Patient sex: M
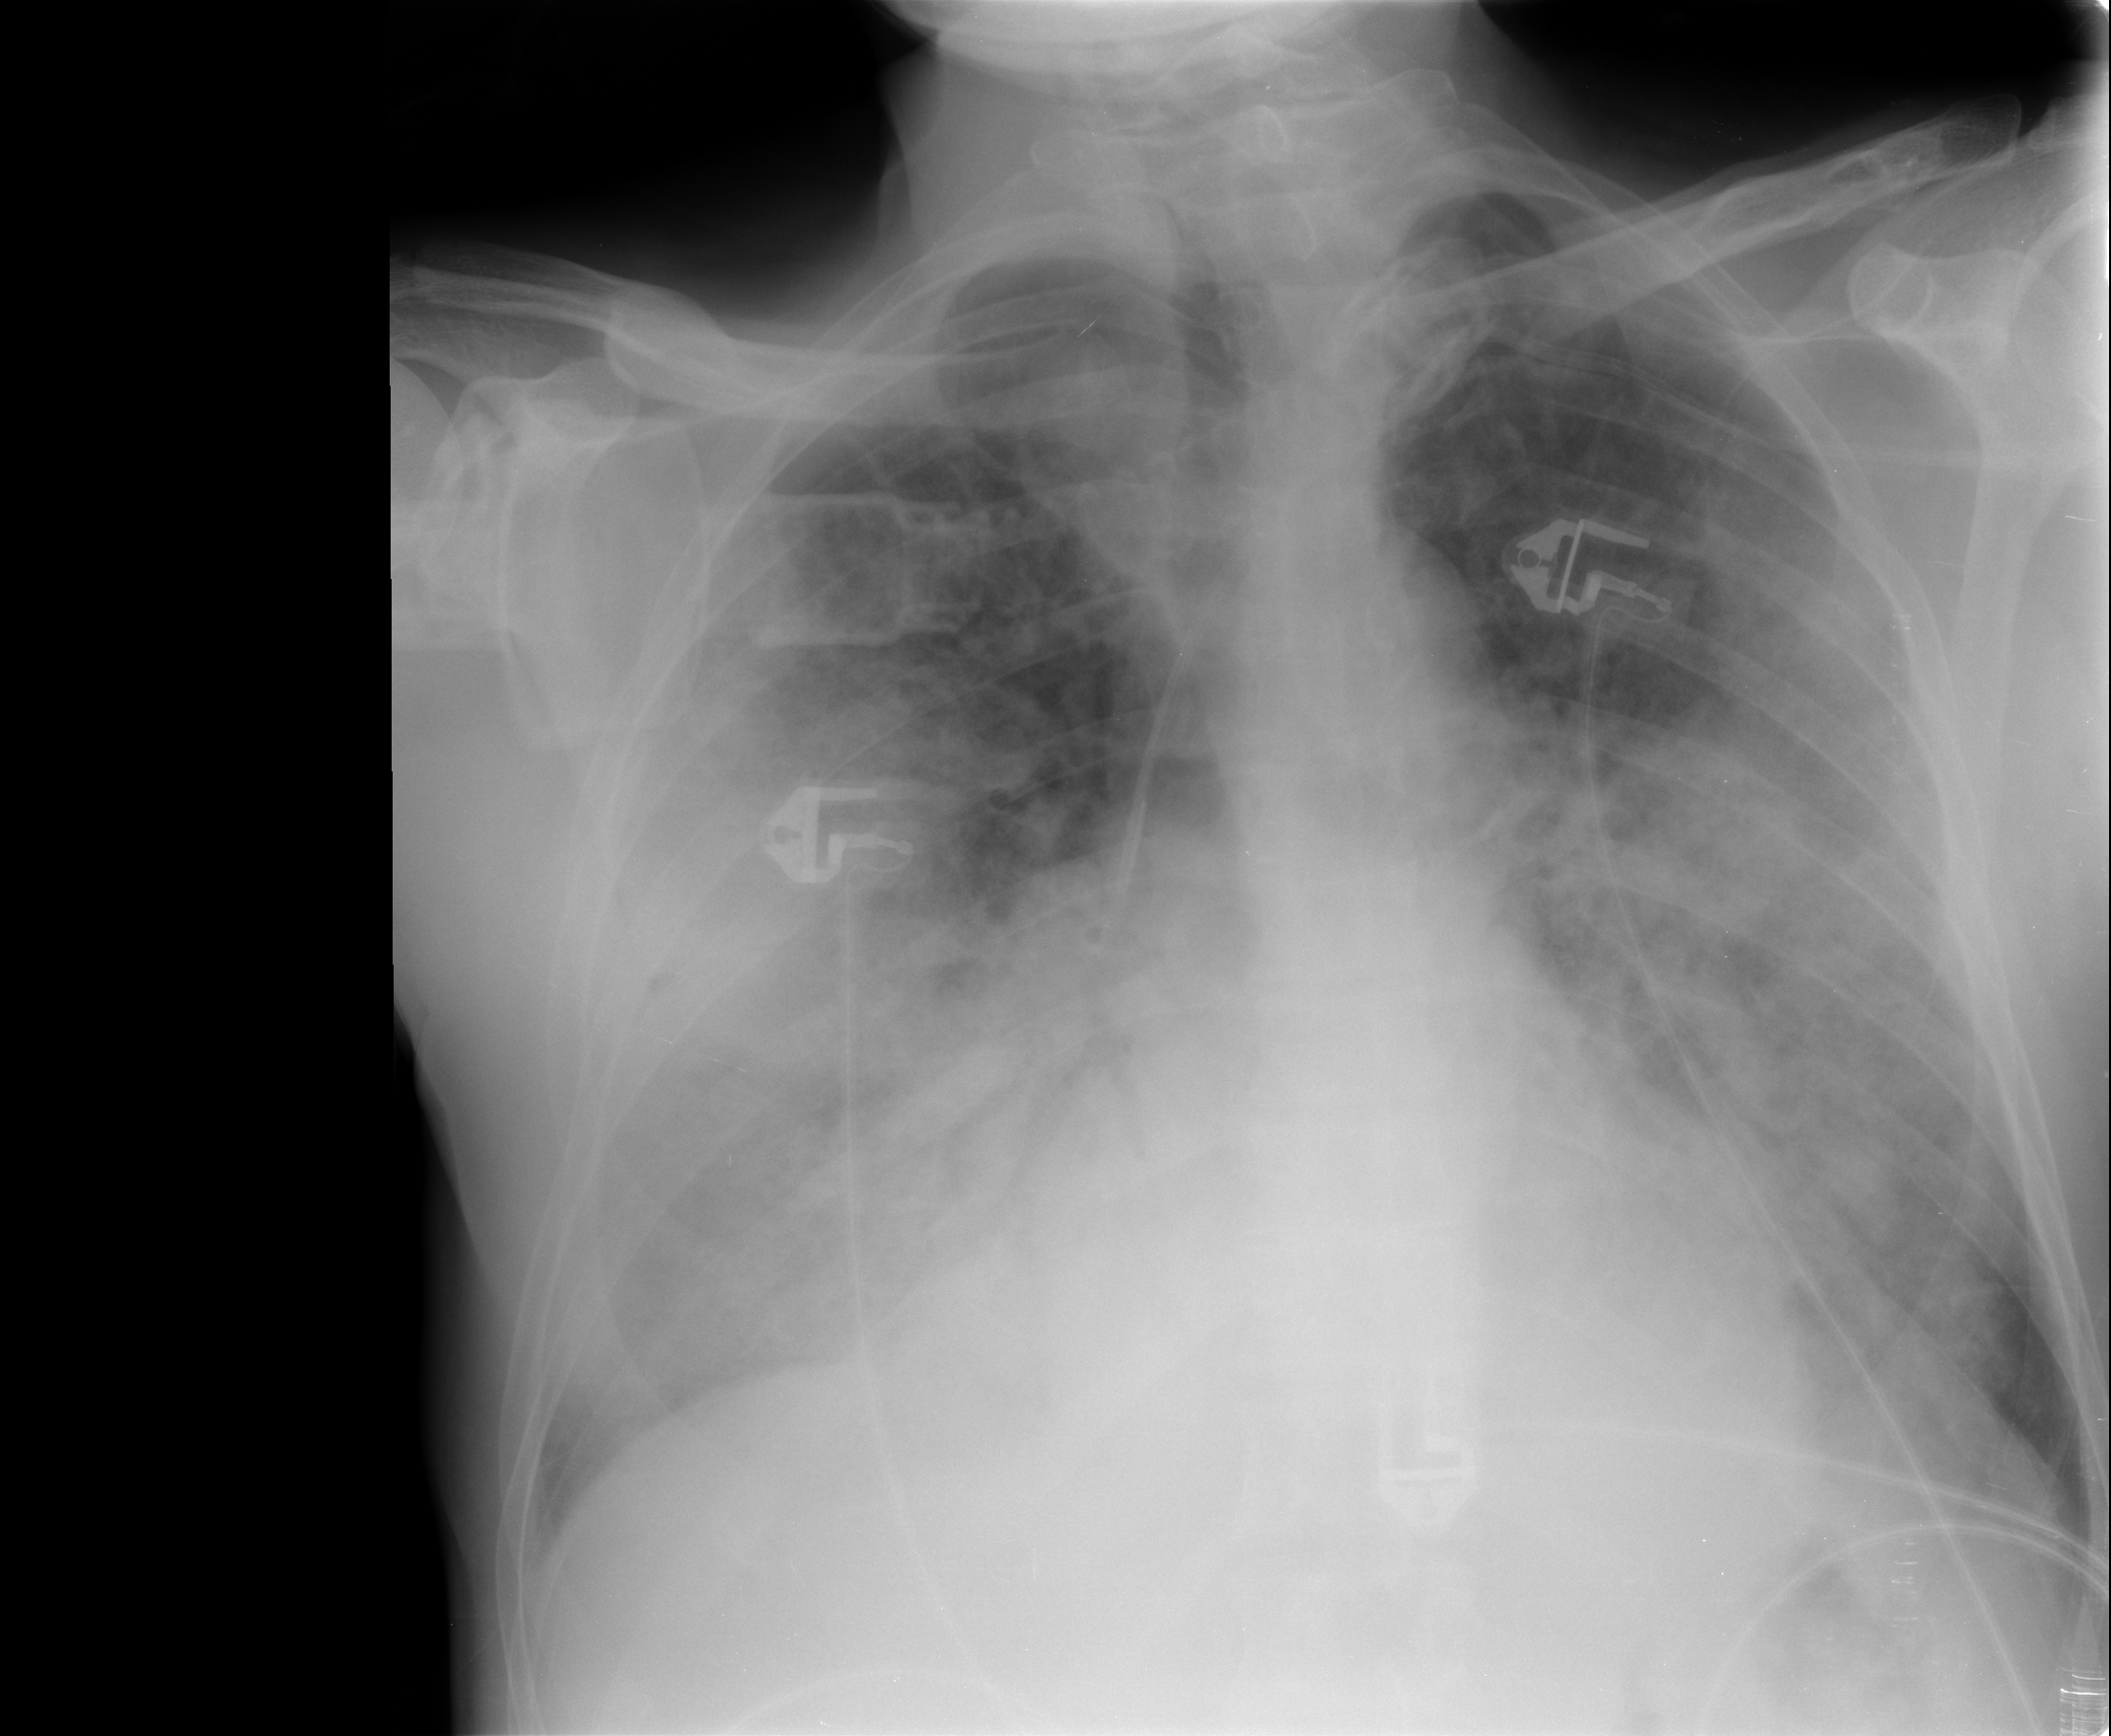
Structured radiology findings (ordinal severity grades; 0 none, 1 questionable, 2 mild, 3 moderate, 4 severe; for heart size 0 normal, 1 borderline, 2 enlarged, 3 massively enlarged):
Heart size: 0
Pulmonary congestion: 3
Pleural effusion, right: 0
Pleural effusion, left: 0
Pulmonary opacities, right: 3
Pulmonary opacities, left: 3
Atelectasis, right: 3
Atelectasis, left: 3